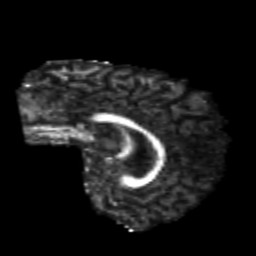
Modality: FA
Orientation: sagittal
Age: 24
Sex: male
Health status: healthy
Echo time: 0.074 s